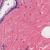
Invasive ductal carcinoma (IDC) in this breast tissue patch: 0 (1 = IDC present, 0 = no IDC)